Current action and preconditions to check: trajectory_clear

Your task: For each precondition in the list above, predict whether it will hold at this action.

Consider the current scene as observed from the mobile robot's camera, and analyze the predicted future states of all dynamic agents (e.g., people, animals, vehicles, or any moving entities) within the NEXT SECOND.

IMPORTANT: Only answer "very likely" if you are absolutely certain—based on strong, clear evidence—that a dynamic agent will violate the precondition in the predicted future state. Do NOT answer "very likely" for unlikely, ambiguous, or low-probability risks.

Ask yourself for each precondition: Is there a high probability, with clear and convincing evidence, that the predicted future states of any dynamic agent will interfere with the predicted future state of the currently executing action within the NEXT SECOND, causing that precondition to fail?

Assess the risk level based on these predictions. Use "likely" or "very likely" if motions create a clear risk of interference.

Use "neutral" or "improbable" if agents are nearby but their predicted paths are clearly diverging or non-conflicting.

Failure Risk Categories: "very improbable", "improbable", "neutral", "likely", "very likely"

Answer Format: Output ONLY the probability_of_failure value from these categories: "very improbable", "improbable", "neutral", "likely", "very likely"

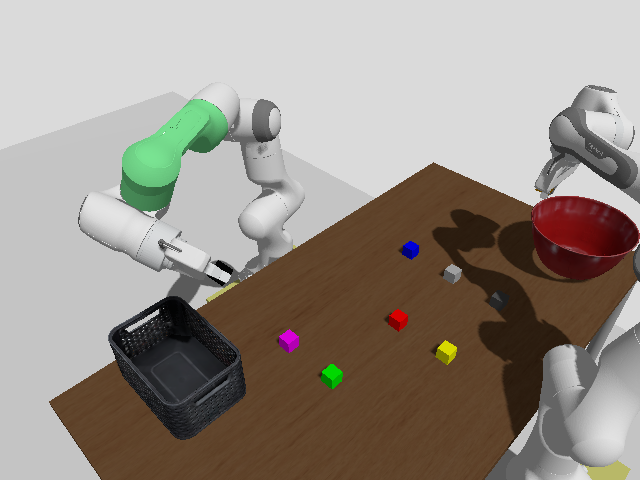

Answer: very improbable